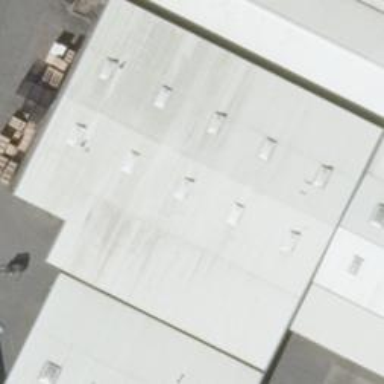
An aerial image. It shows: Industrial building.